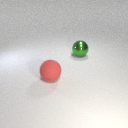
large red rubber sphere in front of large green metal sphere